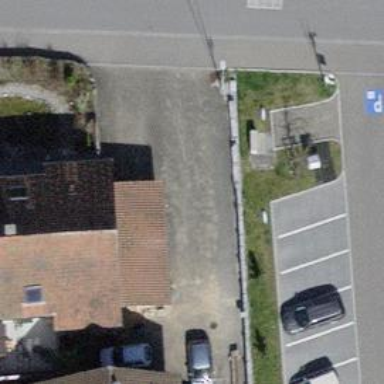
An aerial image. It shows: Charging station.